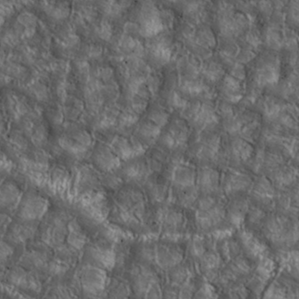
Label: non_frost